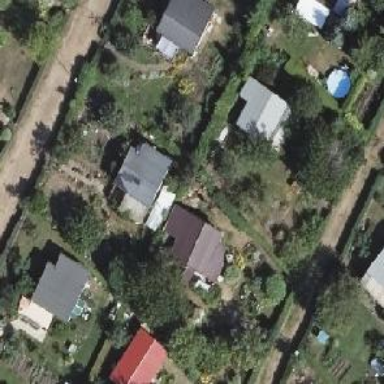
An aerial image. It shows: Plot in the allotments.